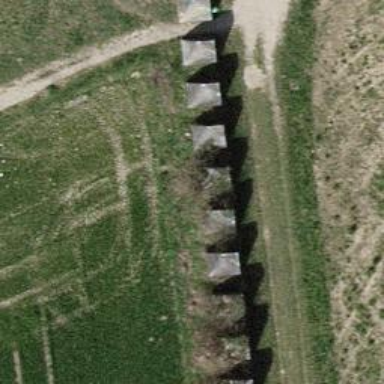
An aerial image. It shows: Block barrier.